Question: I have some data <URL>
I read the data into a data frame and then plot this data with this following code,
'''
# Reading data from a .csv file into a data frame
df <- read.table("newcsv_file.csv",header=T,sep=" " )
# Now melting the data frame prior to plotting
df_mlt <- melt(df, id=names(df)[1], measure=names(df)[c(2, 6, 11,16,21,26,31,36,41,46,51,106,111,116,121,126,131,136,141,146,151)], variable = "cols")
# plotting the data
plt_fit <- ggplot(df_mlt, aes(x=x,y= value, color=cols)) +
geom_point(size=2) +
geom_smooth(method = "lm", se = FALSE) +
scale_y_log10(breaks = trans_breaks("log10", function(x) 10^x), labels = trans_format("log10", math_format(10^.x))) +
annotation_logticks(sides = "rl") +
theme_bw() +
theme(legend.text=element_text(size=12), legend.title=element_text(size=12))+
theme(axis.text=element_text(size=14)) +
theme(axis.title=element_text(size=14,face="bold")) +
labs(x = "x", y = "y") +
scale_color_discrete(name = "values", labels = c("0","-0.1","-0.2","-0.3","-0.4","-0.5","-0.6","-0.7","-0.8","-0.9","-1","+0.1","+0.2","+0.3","+0.4","+0.5","+0.6","+0.7","+0.8","+0.9","+1")) +
guides(colour = guide_legend(override.aes = list(size=3),nrow=2,title.position = 'top',title.hjust=0.5,legend.direction = "horizontal")) +
theme(legend.position = 'bottom', legend.margin=unit(1,"cm"),legend.background = element_rect(fill ='gray94')) +
theme(plot.margin=unit(c(0,2,0,0),"mm"))
'''
The resulting plot looks like this, the problem here is that the right most edge of the legend is cropped.

I use '+theme(legend.margin=unit(1,"cm"))' but this does not seem sufficient. Could someone please let me know what I can change to display the full legend properly in the plot.
Thanks.
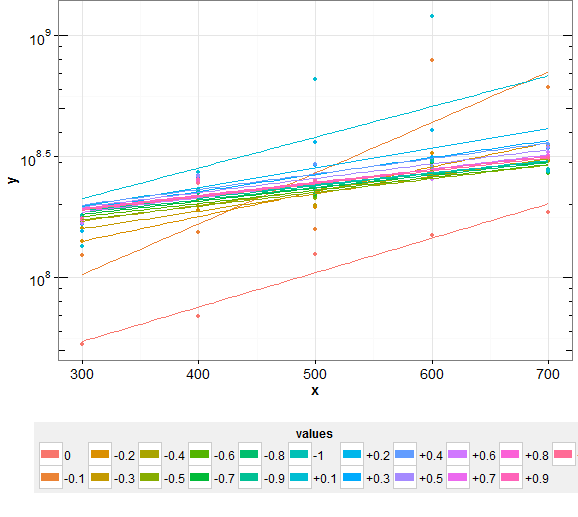
Answer: After changing the width and height of the plot using the following code,
'''
ggsave(file="new_png_file.png",width=22,height=21,units=c("cm"), dpi=600)
'''
Yields a plot such as this,